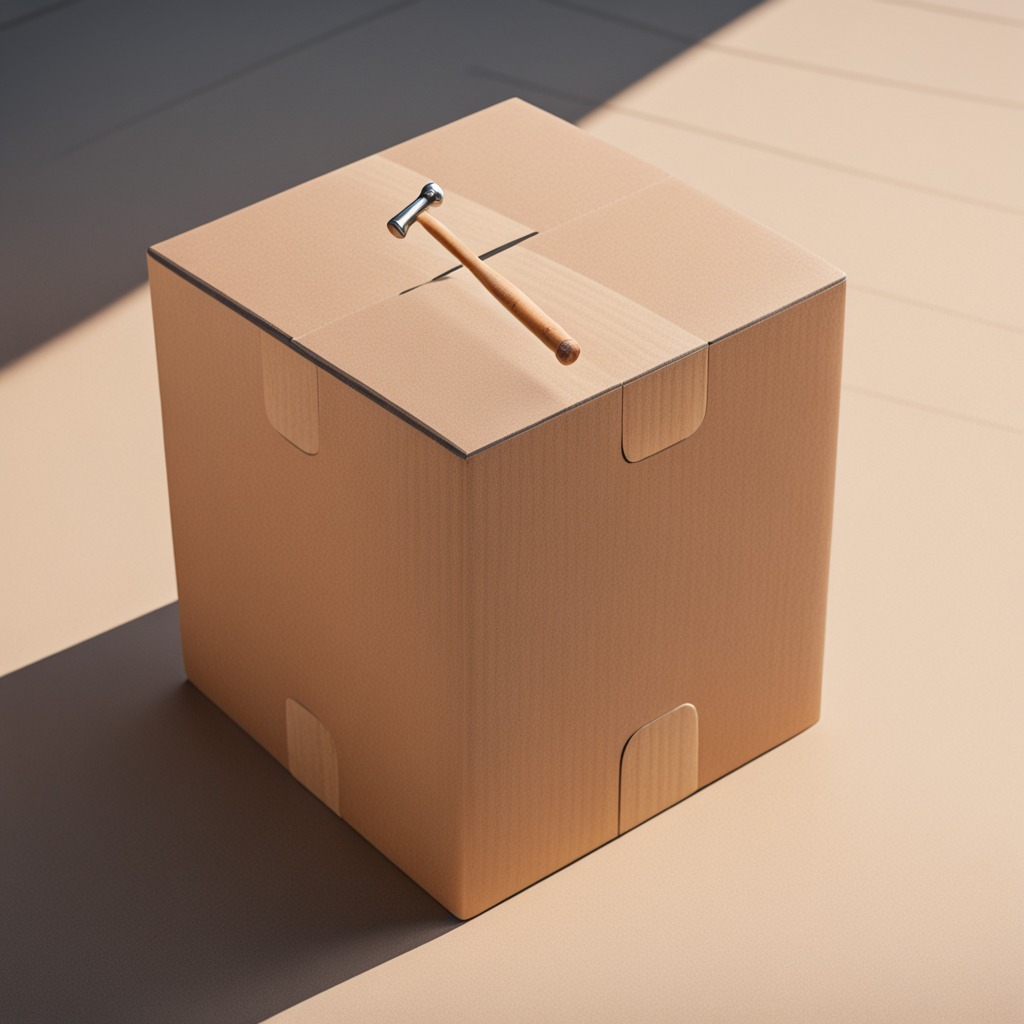
A hammer lying on a cardboard box surface in an outdoor workshop during daytime bright natural light soft shadows slightly creased but